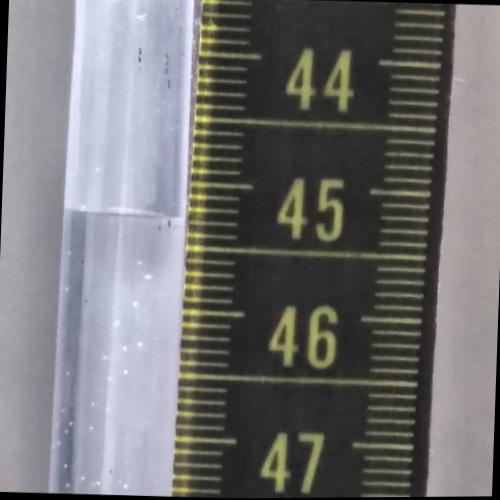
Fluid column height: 45.3 cm